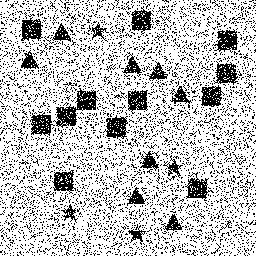
Squares: 12
Triangles: 8
Stars: 4
Total shapes: 24